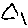
Label: triangle